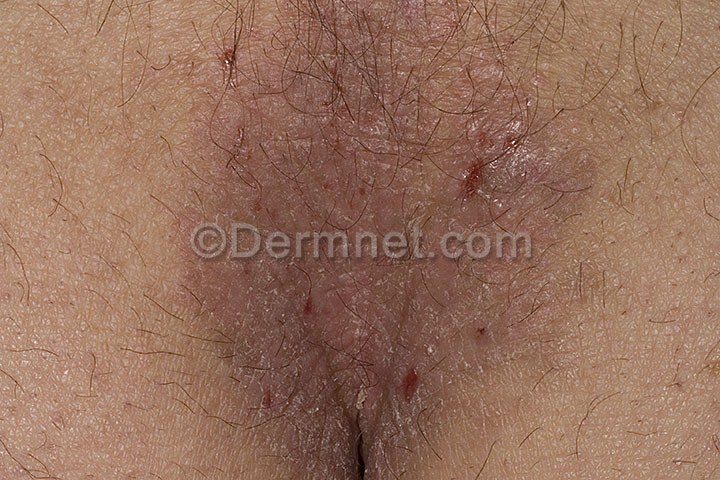
Disease: Eczema Photos